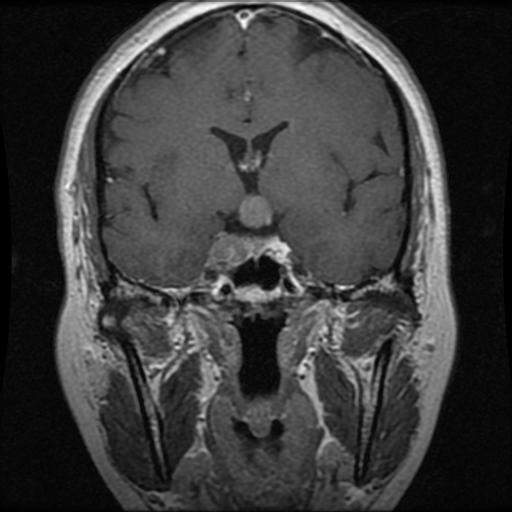
Label: pituitary